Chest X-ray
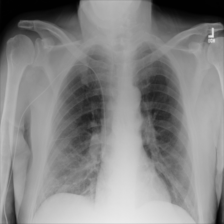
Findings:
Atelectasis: negative
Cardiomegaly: negative
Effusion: negative
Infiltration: negative
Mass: negative
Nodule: negative
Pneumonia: negative
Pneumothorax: negative
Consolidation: negative
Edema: negative
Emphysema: negative
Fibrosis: negative
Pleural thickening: negative
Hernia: negative